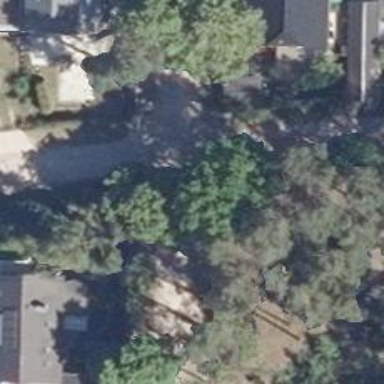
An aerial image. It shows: Residential road with compacted surface.